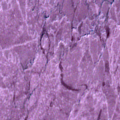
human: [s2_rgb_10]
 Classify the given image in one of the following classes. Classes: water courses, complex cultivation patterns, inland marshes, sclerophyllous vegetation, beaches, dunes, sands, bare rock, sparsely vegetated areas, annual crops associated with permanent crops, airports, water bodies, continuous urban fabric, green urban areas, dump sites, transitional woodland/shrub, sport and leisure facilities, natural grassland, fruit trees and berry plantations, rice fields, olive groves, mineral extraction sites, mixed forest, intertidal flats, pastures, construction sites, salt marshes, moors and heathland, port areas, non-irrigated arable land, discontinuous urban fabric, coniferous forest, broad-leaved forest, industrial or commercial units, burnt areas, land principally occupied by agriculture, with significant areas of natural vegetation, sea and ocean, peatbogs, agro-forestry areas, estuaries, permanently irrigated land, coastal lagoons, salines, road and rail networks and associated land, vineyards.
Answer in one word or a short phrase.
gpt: sea and ocean